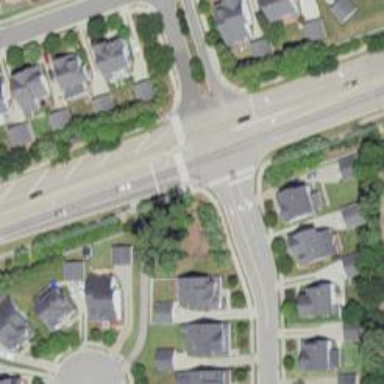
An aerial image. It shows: Asphalt footway with marked crossing that includes pedestrian island.